Interaction volume radius: 10 \u00c5
Interaction volume height: 20 \u00c5
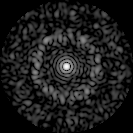
Disorder parameter: 0.8479